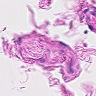
Metastatic tissue present: no